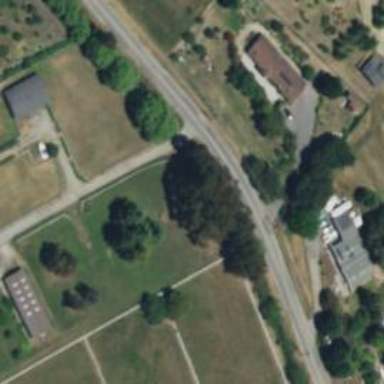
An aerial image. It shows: Shared driveway marked as service road.